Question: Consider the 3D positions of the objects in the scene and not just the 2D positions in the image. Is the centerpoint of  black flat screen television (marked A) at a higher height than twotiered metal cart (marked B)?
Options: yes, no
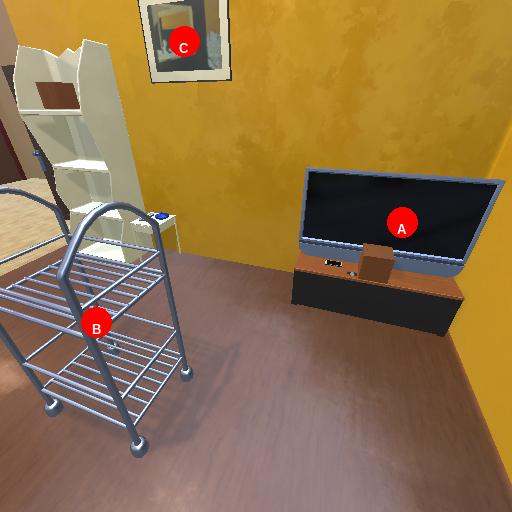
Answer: yes